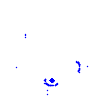
Particle: electron